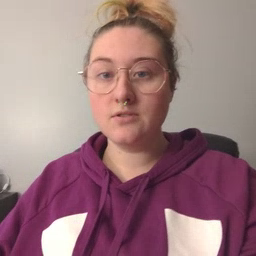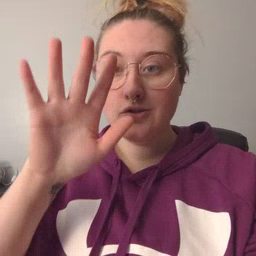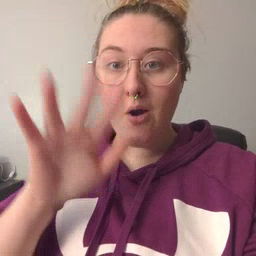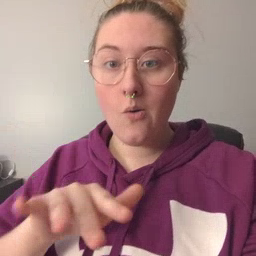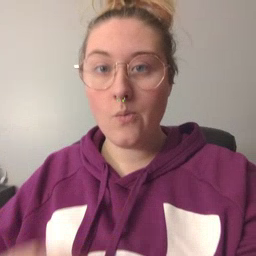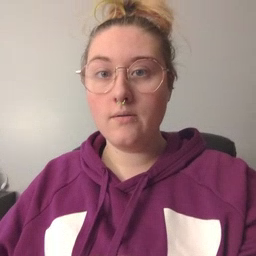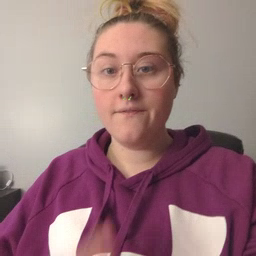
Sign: snow